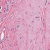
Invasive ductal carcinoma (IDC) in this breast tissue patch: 1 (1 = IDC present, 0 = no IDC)